Question: I am making an iphone application in which i create input field in first cell so problem is that when app is loaded it shows a line below the textfield in tableView i want to remove that line if we add new row then it does not show line but when row is one it shows line .I have also attached screenshot from the app.

'''
-(UITableViewCell *)tableView:(UITableView *)atableView cellForRowAtIndexPath:(NSIndexPath *)indexPath
{
UITableViewCell *cell = [tableView dequeueReusableCellWithIdentifier:@"cell"];
if(!cell) {
cell = [[UITableViewCell alloc]initWithStyle:UITableViewCellStyleDefault reuseIdentifier:@"cell"];
// cell.backgroundView = [[UIImageView alloc] initWithImage:[ [UIImage imageNamed:@"tabelsales.png"] stretchableImageWithLeftCapWidth:0.0 topCapHeight:5.0] ];
//cell.backgroundColor = [UIColor clearColor];
}
for (UIView *subView in cell.subviews)
{
if (subView.tag == 2 || subView.tag == 22)
{
[subView removeFromSuperview];
}
}
tableView.backgroundView=nil;
if(indexPath.section==0){
tagInputField =[[UITextField alloc]initWithFrame:CGRectMake(0,2,248,30)];
tagInputField.contentVerticalAlignment=UIControlContentVerticalAlignmentCenter;
tagInputField.textAlignment=UITextAlignmentLeft;
tagInputField.backgroundColor=[UIColor whiteColor];
tagInputField.tag = 2;
tagInputField.delegate = self;
tagInputField.clearButtonMode = UITextFieldViewModeWhileEditing;
//[self.tableView setSeparatorColor:[UIColor clearColor]];
//[tagInputField setBorderStyle:UITextBorderStyleRoundedRect];
tagInputField.font=[UIFont fontWithName:@"Myriad-Pro" size:8];
[tagInputField setText:@"Enter tag here "];
tagInputField.textColor =[UIColor grayColor];
[cell addSubview:tagInputField];
if(tagArray.count >0)
{
// [tagInputField setBorderStyle:UITextBorderStyleNone];
}
else {
// [tagInputField setBorderStyle:UITextBorderStyleRoundedRect];
}
return cell;
}
if(indexPath.section==1) {
UIButton *crossButton =[[UIButton alloc]initWithFrame:CGRectMake(228, 8, 18, 18)];
crossButton.tag = 22; //use a tag value that is not used for any other subview
//crossButton.backgroundColor = [UIColor purpleColor];
crossButton.backgroundColor = [UIColor colorWithPatternImage:[UIImage imageNamed:@"Cross.png"]];
[cell addSubview:crossButton];
cell.textLabel.font =[UIFont fontWithName:@"Myriad-Pro" size:8];
cell.textLabel.textColor =[UIColor grayColor];
cell.backgroundColor=[UIColor whiteColor];
cell.textLabel.text =[tagArray objectAtIndex:indexPath.row];
[crossButton addTarget:self action:@selector(deleteCell:) forControlEvents:UIControlEventTouchUpInside];
[tagInputField setBorderStyle:UITextBorderStyleNone];
[tagInputField setFrame:CGRectMake(8,2,240,32)];
tableView.backgroundColor=[UIColor whiteColor];
[publishButton setFrame:CGRectMake(40,560,250, 50)];
[descriptionTextImageView setFrame:CGRectMake(48,450,250,90)];
return cell;
}
'''
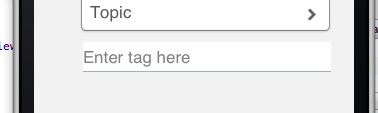
Answer: What you can do is add a empty view in the footer if you are not using it.
'''
- (UIView *)tableView:(UITableView *)tableView viewForFooterInSection:(NSInteger)section
{
UIView *view = [[UIView alloc] init];
return view;
}
'''
Another option is to use a UITableViewStyleGrouped style.
-Cong